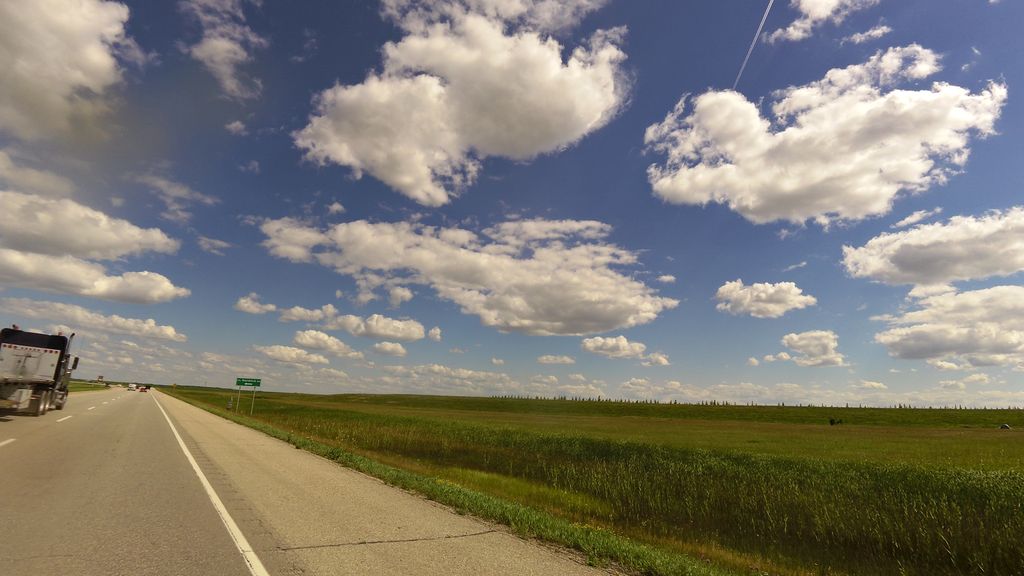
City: winnipeg